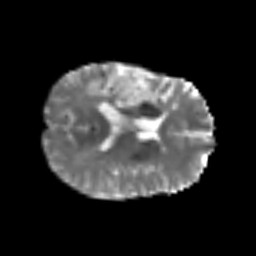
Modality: T2w
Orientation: axial
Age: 58
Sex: male
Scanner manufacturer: siemens
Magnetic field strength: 3 T
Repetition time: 3.2 s
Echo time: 0.081 s